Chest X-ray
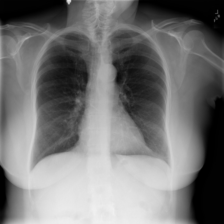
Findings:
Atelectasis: negative
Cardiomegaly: negative
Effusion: negative
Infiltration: negative
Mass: negative
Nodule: negative
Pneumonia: negative
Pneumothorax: negative
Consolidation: negative
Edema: negative
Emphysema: negative
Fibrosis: negative
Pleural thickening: negative
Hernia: negative